Field crop: tomato
Growth stage: 2
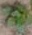
Species: solanum